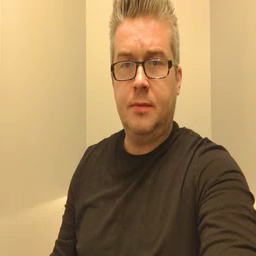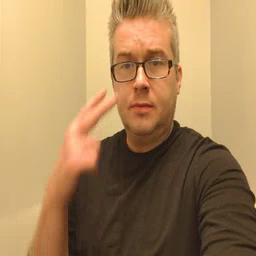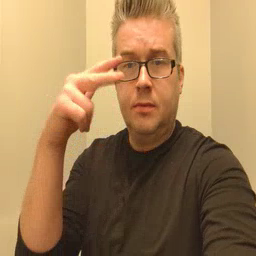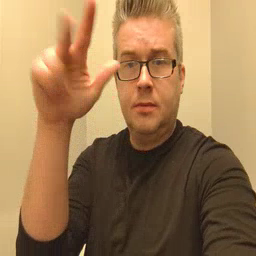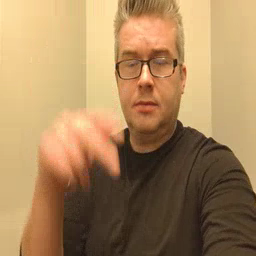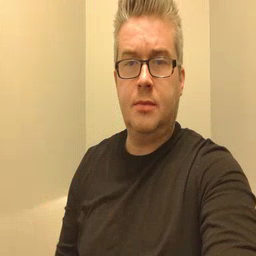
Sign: helicopter